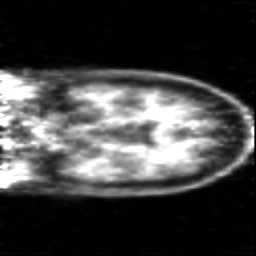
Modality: PET
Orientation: coronal
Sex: female
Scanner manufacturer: siemens